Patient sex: F
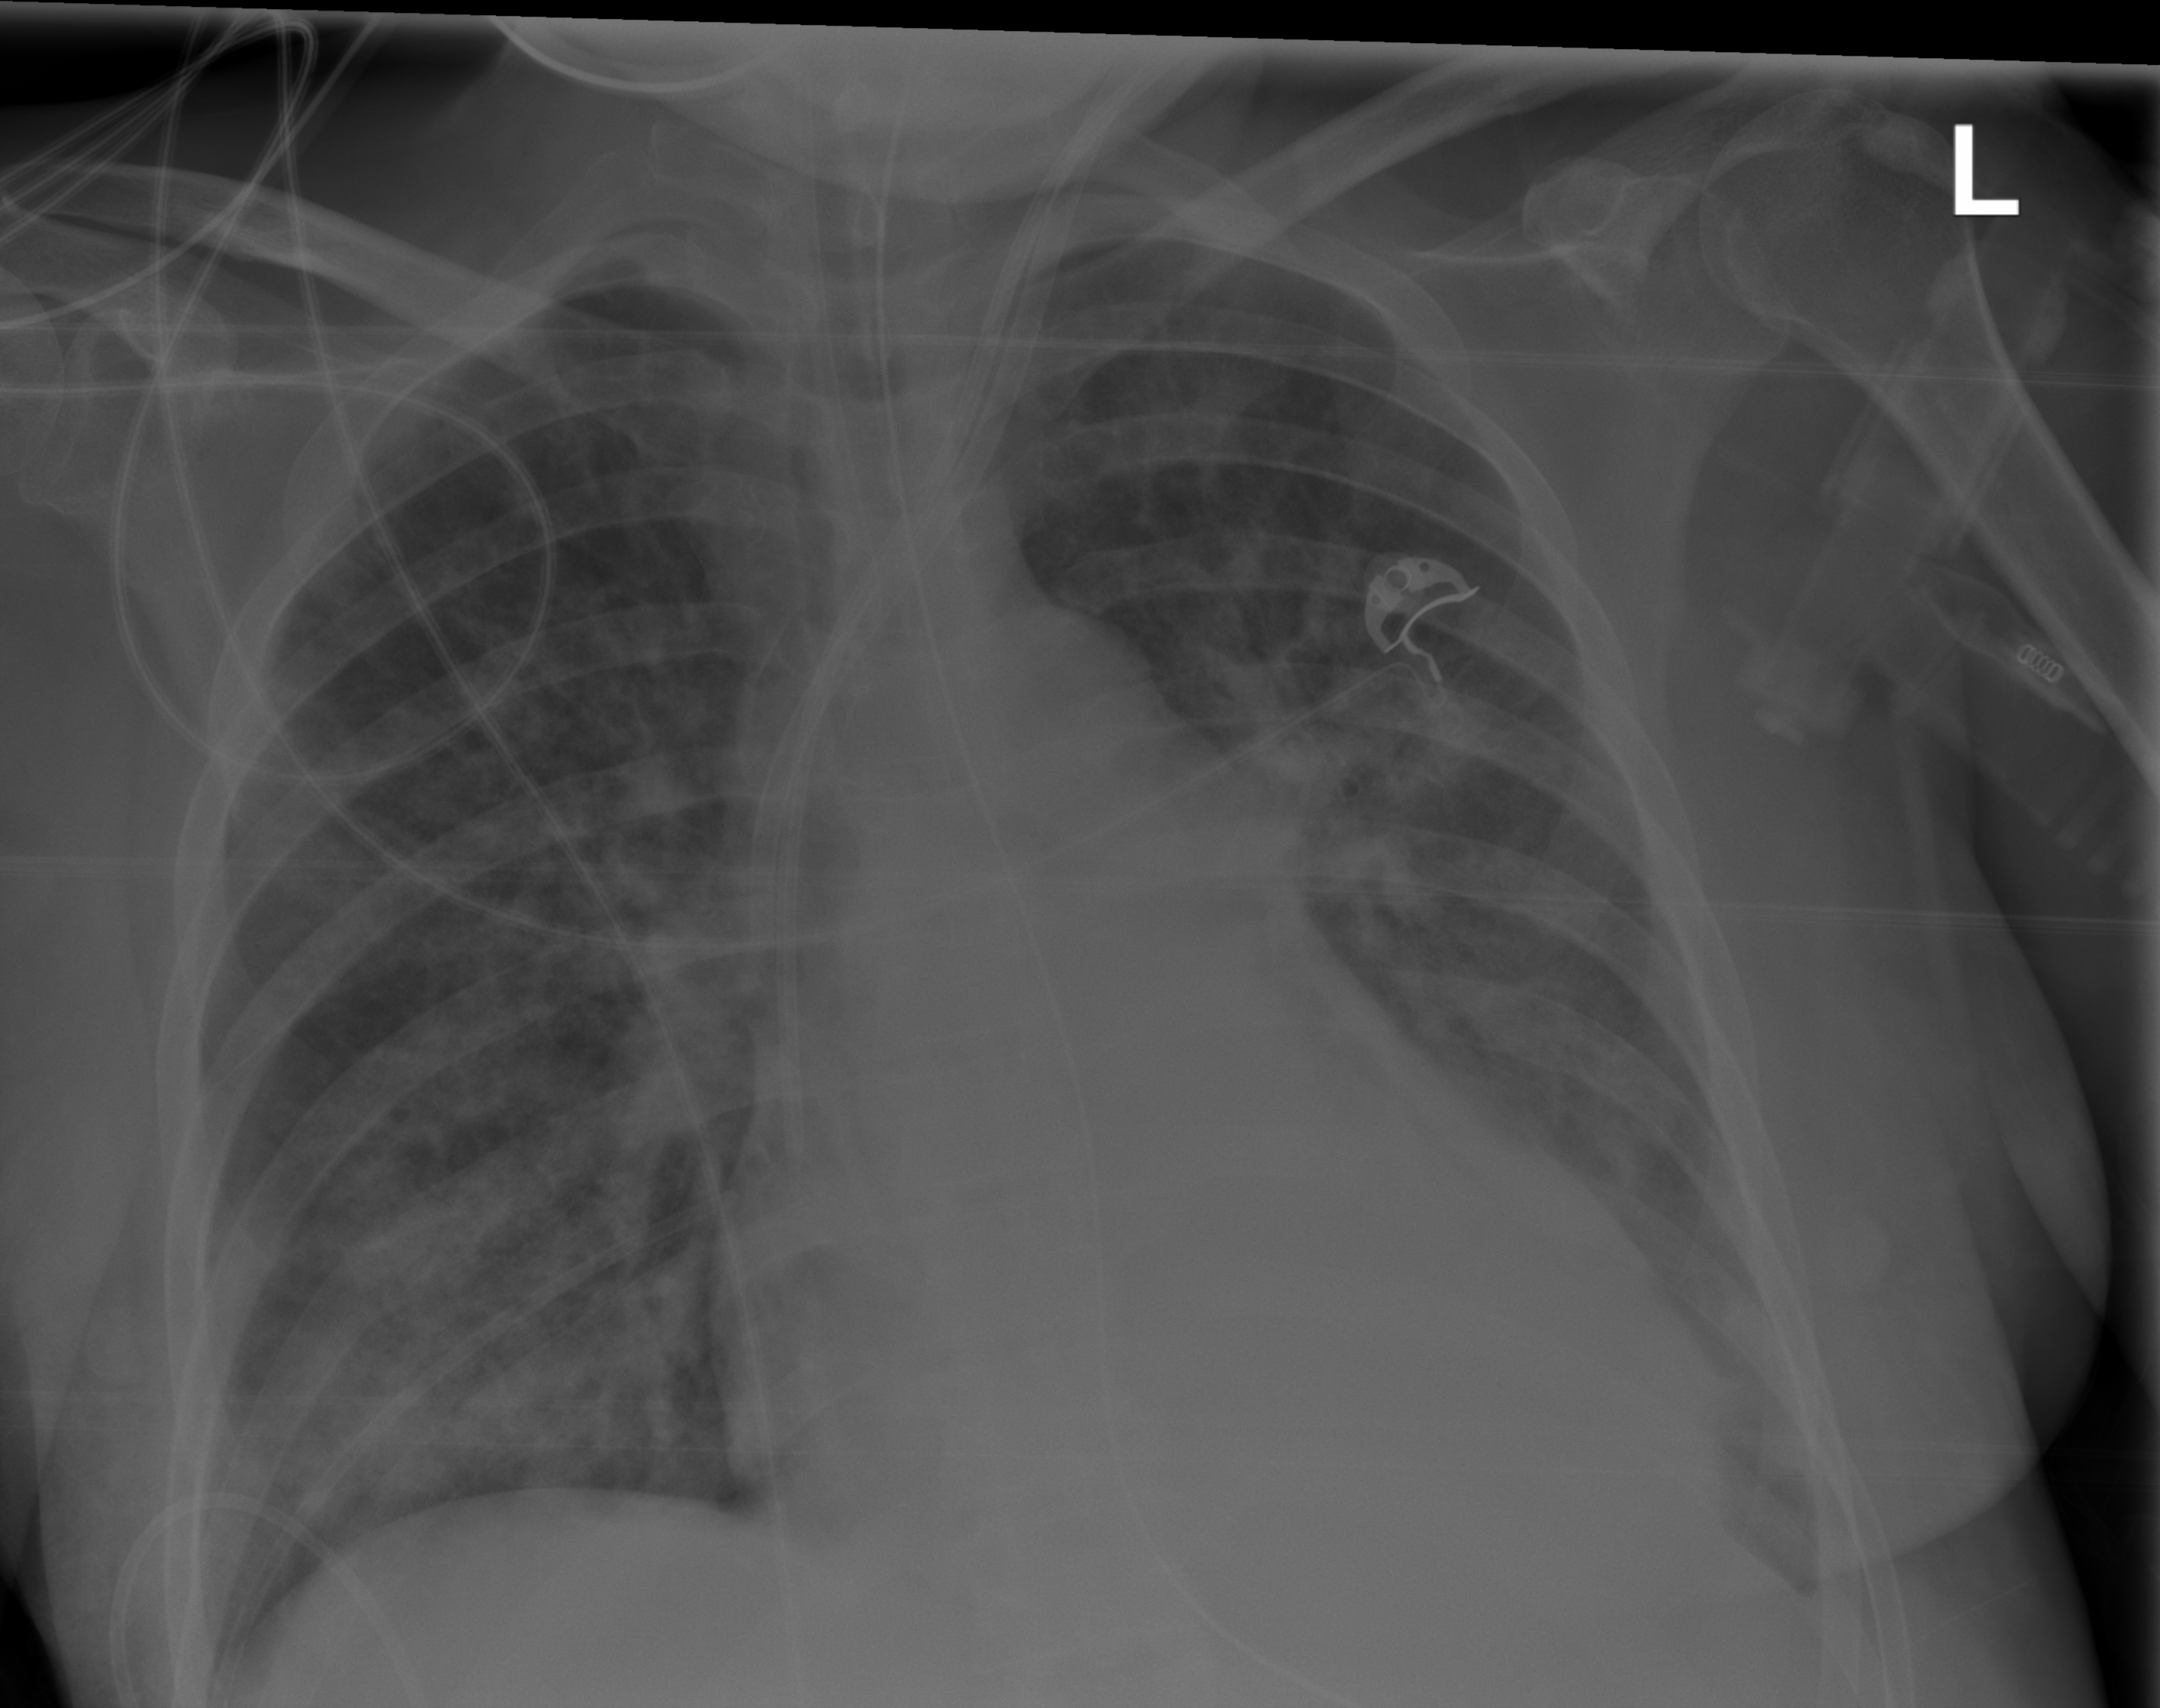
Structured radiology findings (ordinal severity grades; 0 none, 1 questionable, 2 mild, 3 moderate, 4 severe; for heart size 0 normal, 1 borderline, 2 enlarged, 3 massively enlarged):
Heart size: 2
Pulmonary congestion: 2
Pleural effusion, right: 0
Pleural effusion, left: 0
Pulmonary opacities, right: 3
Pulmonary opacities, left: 2
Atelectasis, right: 2
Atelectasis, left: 2